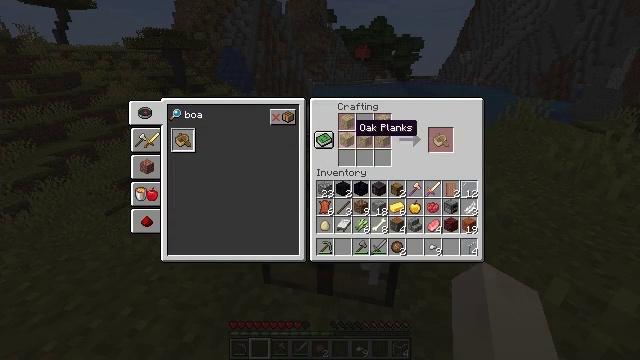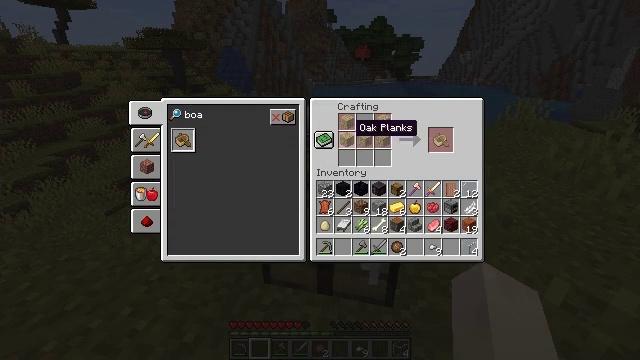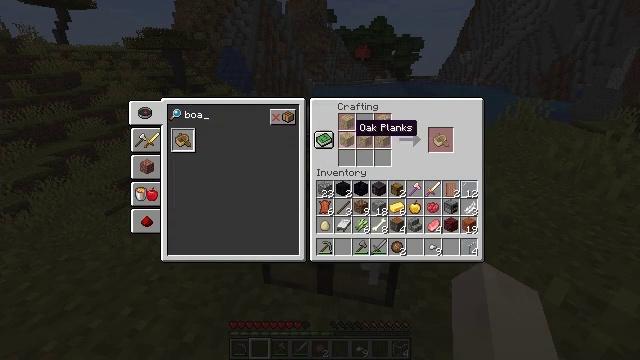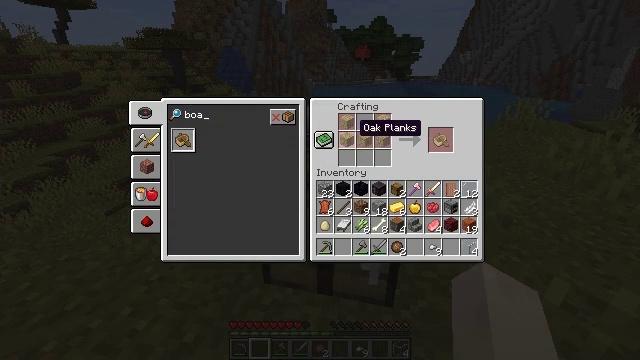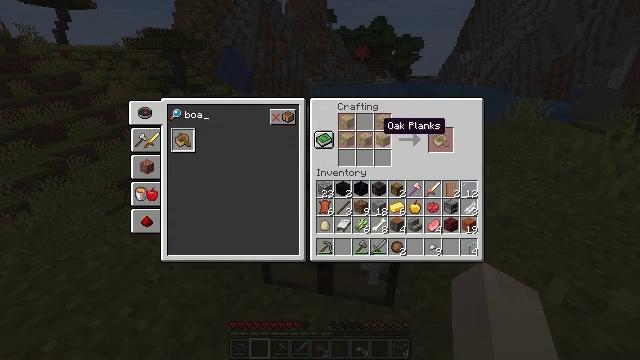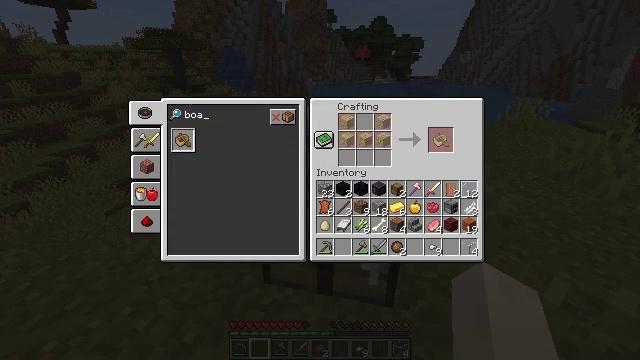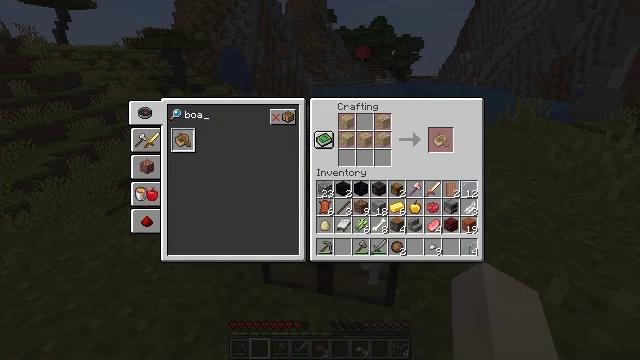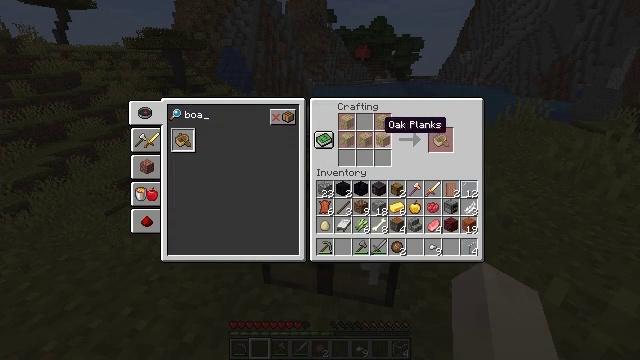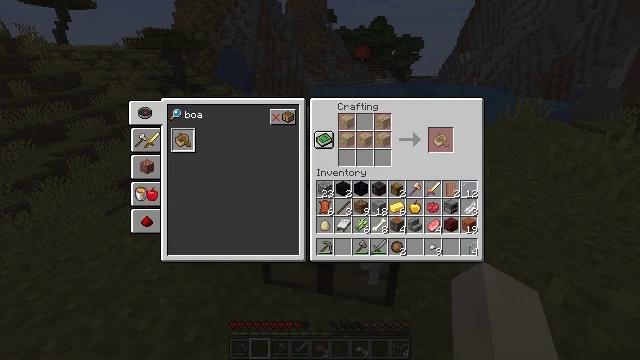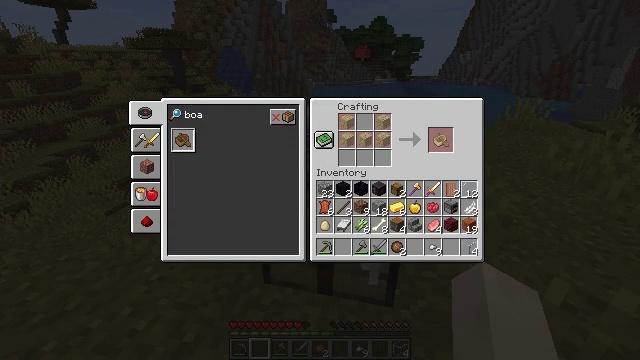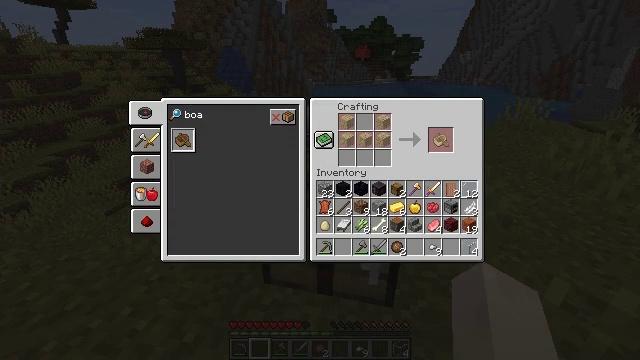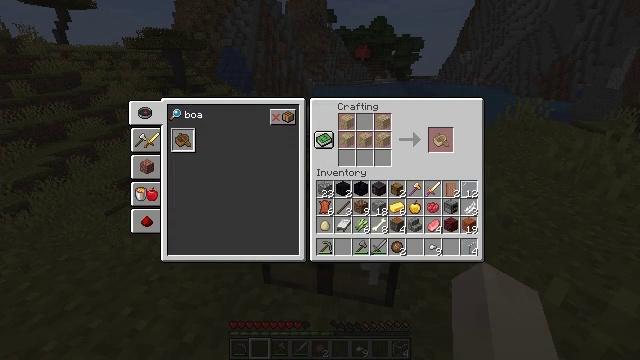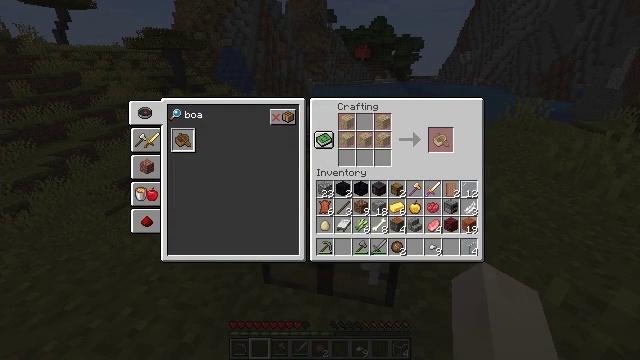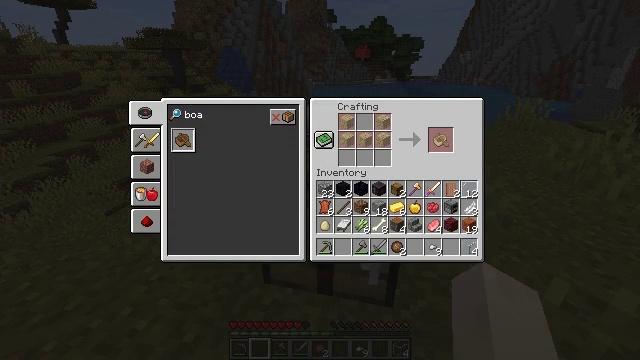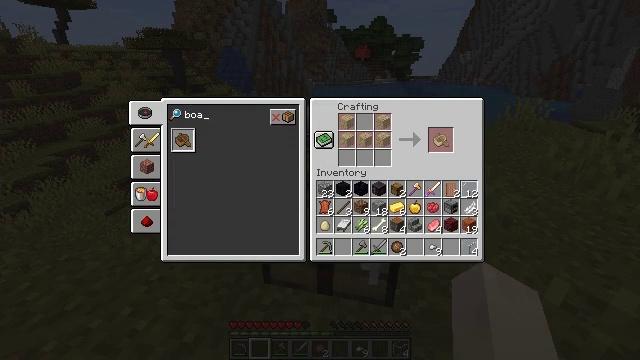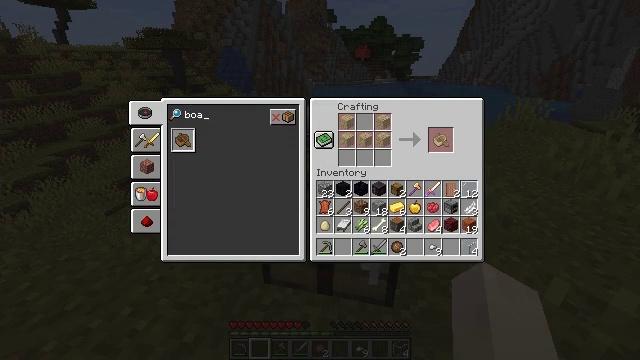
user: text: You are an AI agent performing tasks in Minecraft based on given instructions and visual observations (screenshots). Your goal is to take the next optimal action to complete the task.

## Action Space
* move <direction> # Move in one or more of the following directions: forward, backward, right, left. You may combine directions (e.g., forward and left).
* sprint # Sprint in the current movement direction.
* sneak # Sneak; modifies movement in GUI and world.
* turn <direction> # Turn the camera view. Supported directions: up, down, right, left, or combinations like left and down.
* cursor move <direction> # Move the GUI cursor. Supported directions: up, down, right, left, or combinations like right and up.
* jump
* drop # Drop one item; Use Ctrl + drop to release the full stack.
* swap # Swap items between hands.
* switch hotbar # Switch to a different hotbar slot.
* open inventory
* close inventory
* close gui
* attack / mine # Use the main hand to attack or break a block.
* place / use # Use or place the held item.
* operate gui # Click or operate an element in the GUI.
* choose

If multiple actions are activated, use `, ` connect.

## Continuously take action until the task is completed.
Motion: motion action
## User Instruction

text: To get a acacia boat with planks, open a crafting table.
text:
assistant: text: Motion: no_op
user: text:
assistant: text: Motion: no_op
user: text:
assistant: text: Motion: no_op
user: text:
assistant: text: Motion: cursor move right
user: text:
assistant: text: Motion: cursor move right
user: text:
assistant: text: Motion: no_op
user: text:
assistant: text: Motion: cursor move left
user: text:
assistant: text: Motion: cursor move left
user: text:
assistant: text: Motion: cursor move left
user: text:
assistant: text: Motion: no_op
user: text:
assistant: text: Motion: no_op
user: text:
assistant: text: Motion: no_op
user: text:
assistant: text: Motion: no_op
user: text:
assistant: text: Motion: cursor move left
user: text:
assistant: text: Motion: cursor move left
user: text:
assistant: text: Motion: no_op
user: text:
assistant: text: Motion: no_op
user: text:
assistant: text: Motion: no_op
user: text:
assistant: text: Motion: cursor move left
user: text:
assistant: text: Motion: cursor move left
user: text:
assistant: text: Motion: no_op
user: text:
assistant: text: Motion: operate gui
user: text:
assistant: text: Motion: operate gui
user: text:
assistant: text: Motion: no_op
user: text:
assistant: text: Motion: no_op
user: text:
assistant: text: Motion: no_op
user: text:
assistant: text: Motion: cursor move right
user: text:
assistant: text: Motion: cursor move right and down
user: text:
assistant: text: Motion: cursor move right and down
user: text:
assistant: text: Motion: cursor move right